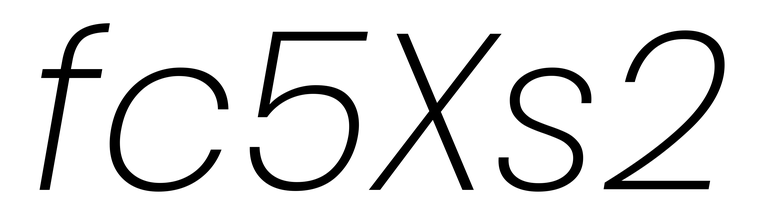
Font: Poppins-ExtraLightItalic